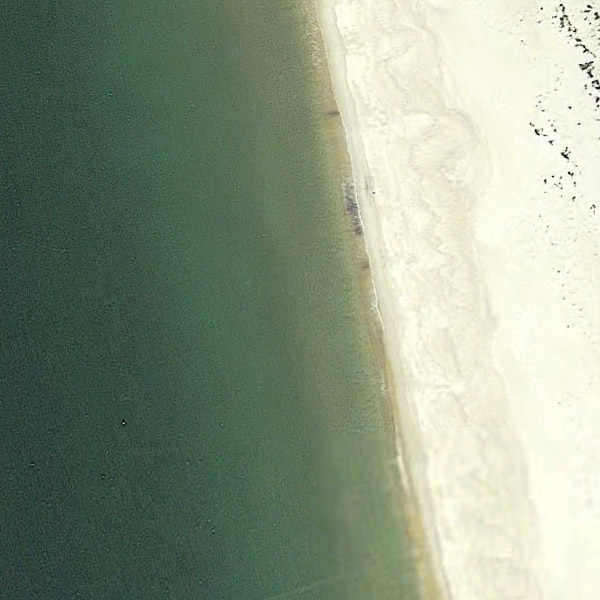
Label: Beach